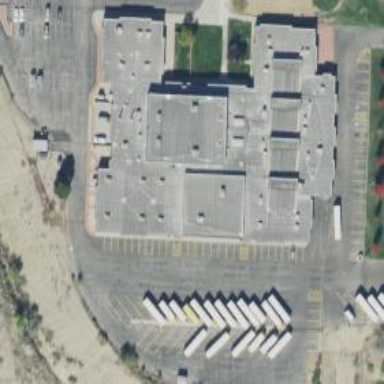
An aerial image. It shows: School.